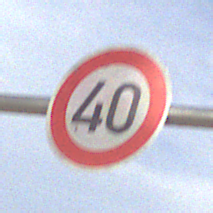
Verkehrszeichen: Geschwindigkeit40
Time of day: MorningAfternoon
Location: Outdoor (Suburban)
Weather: PartlyCloudy
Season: NotSpecified
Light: Natural